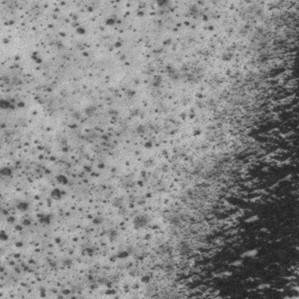
Label: frost